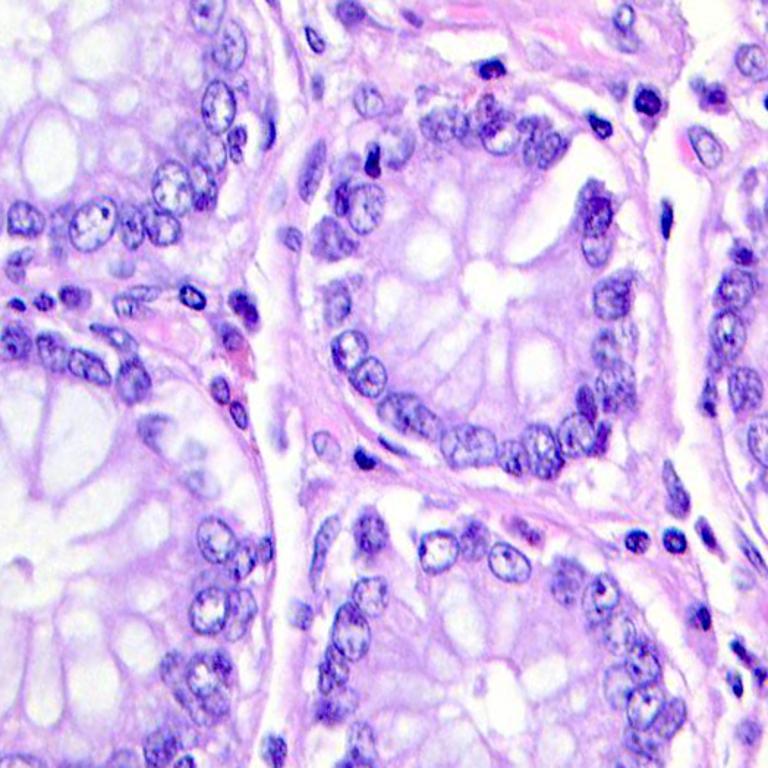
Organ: colon
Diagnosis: benign